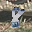
Label: 8